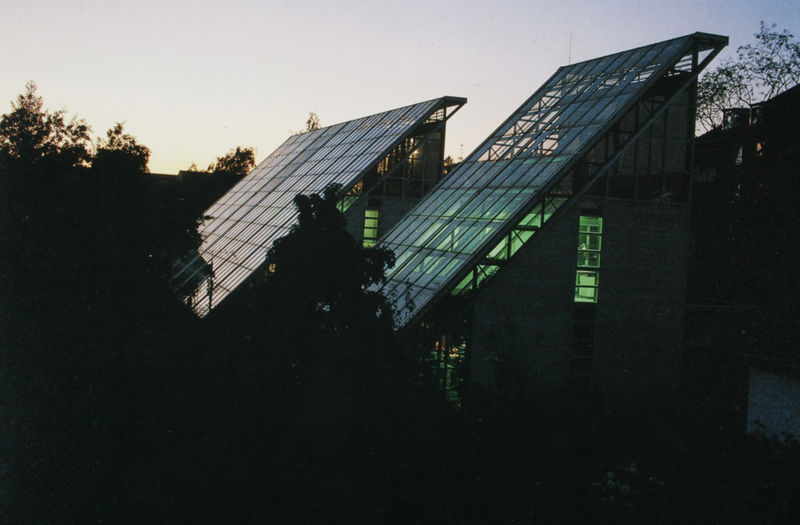
Titel: Gesamtansicht von Südosten
Künstler: Thomas Herzog
Standort: München
Institution: Wohnanlage Richter
Schlagwörter: bäume, stadt, fenster, glas, licht, dach, dämmerung, häuser, garten, foto, glasdach